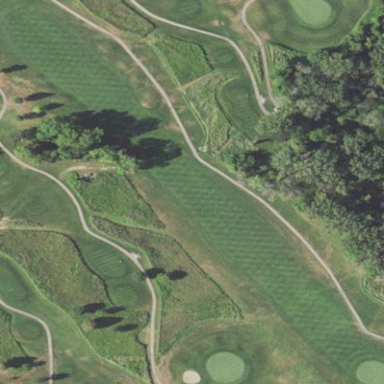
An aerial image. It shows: Grassy area designated as golf fairway.